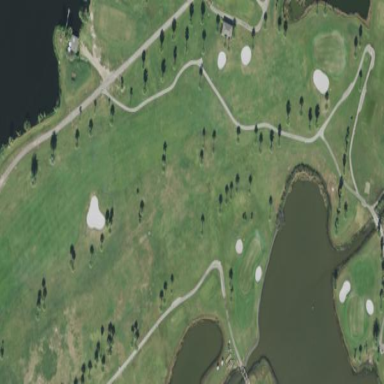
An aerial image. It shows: Golf fairway surrounded by grass.